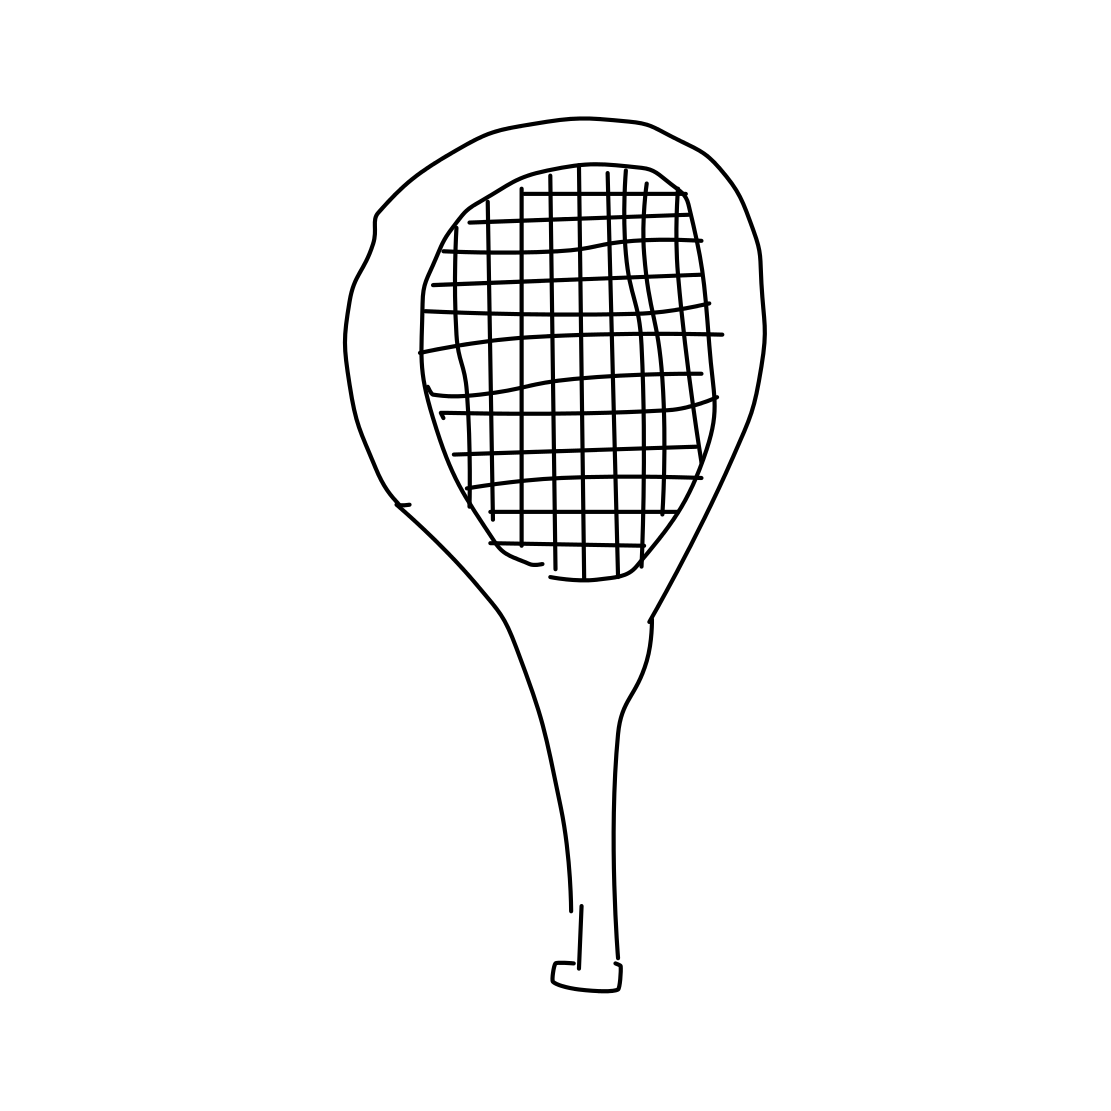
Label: tennis-racket